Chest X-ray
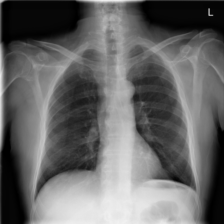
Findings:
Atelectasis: negative
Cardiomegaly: negative
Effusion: negative
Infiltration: positive
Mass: negative
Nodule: negative
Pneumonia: negative
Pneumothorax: negative
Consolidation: negative
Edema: negative
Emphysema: negative
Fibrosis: negative
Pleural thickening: negative
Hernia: negative